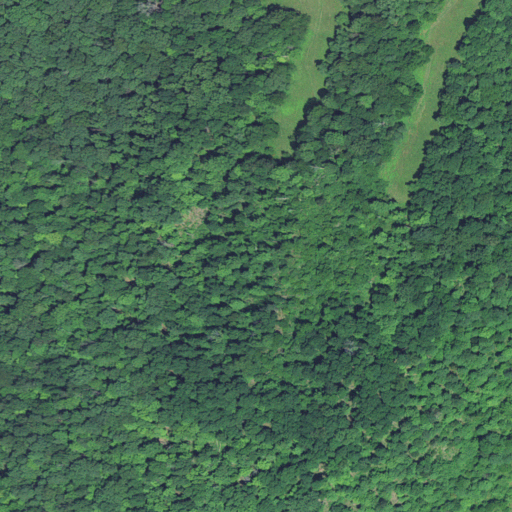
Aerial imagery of mountain in West Virginia named Buck Knob containing deciduous forest, open development, and pasture